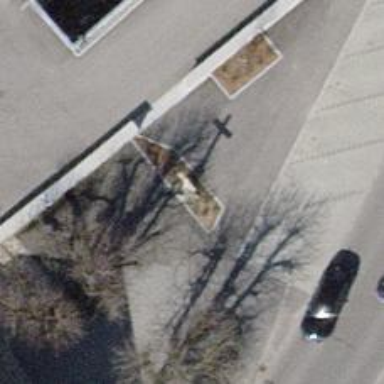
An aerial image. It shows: Historic wayside cross.